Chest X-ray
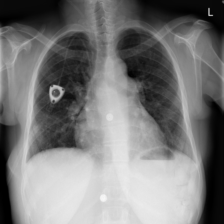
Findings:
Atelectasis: negative
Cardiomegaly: positive
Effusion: negative
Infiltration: negative
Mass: negative
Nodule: negative
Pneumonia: negative
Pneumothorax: negative
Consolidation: negative
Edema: negative
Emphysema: negative
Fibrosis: negative
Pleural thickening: negative
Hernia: negative